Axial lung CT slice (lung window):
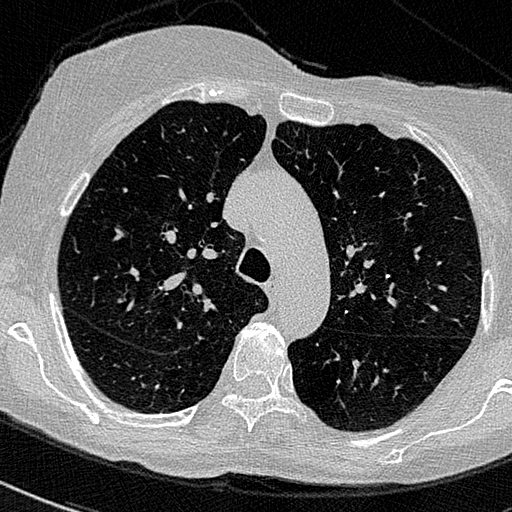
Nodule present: no